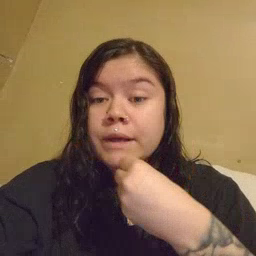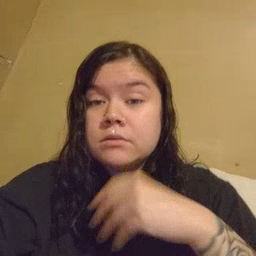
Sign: pretty